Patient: sex M, age 70
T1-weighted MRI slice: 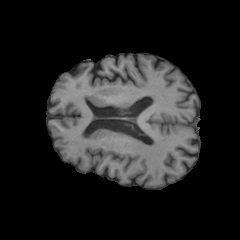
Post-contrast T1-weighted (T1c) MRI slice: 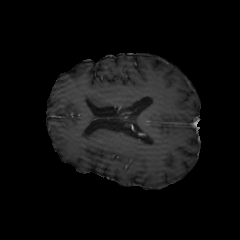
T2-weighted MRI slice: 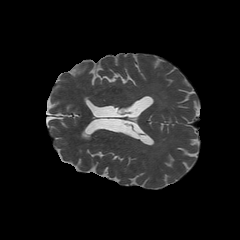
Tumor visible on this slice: no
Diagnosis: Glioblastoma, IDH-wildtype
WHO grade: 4